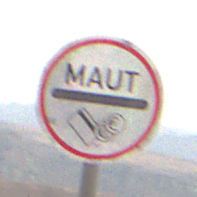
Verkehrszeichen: MautflichtigeStrecke
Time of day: MorningAfternoon
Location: Outdoor (Nature)
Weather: Overcast
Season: NotSpecified
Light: Natural